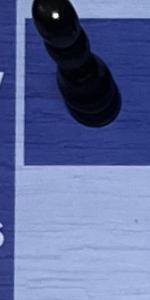
Label: Empty